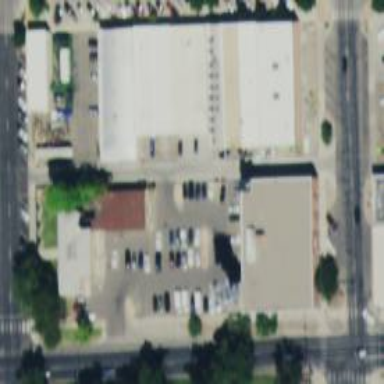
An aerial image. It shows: Parking space.